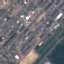
Land use / land cover: Industrial